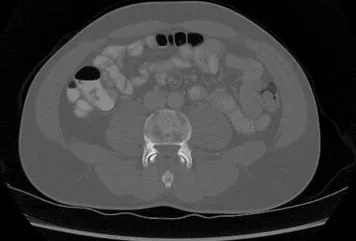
CT scan showing multiple osteolytic lesions of lumbar vertebrae and pelvis.
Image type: radiology (ct)